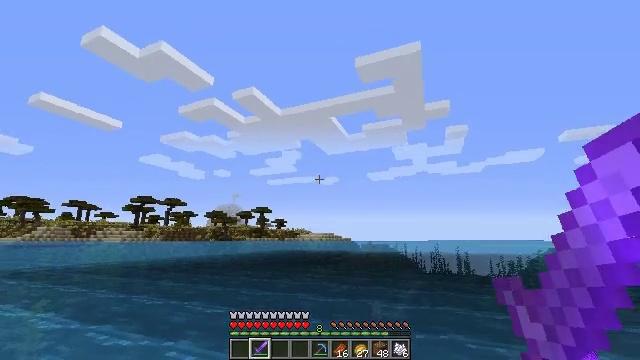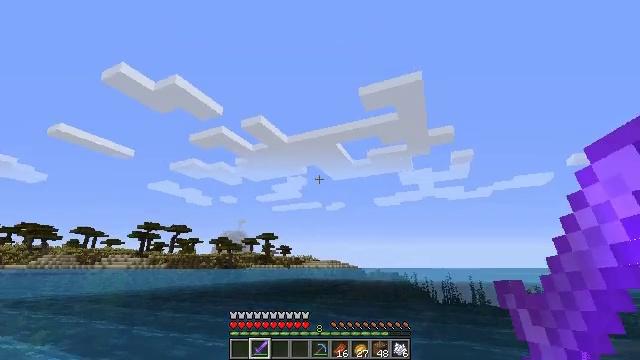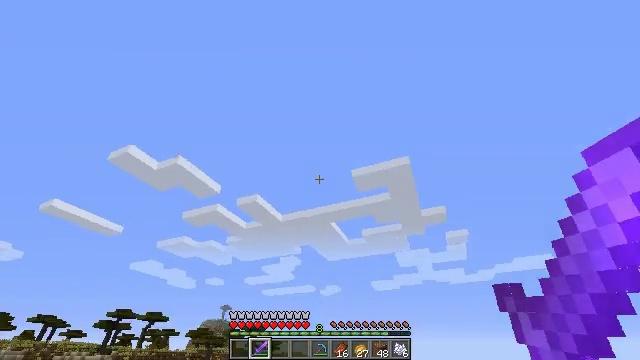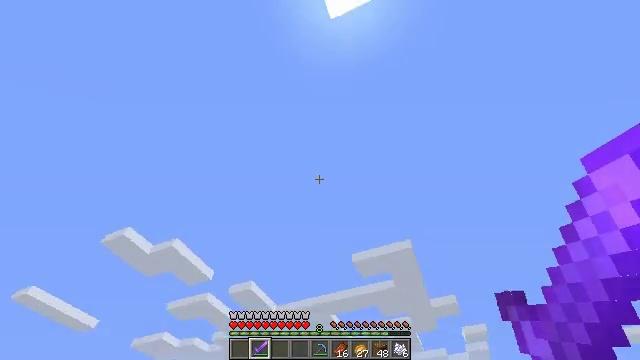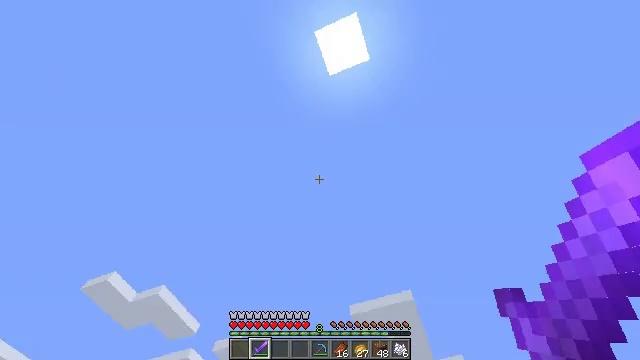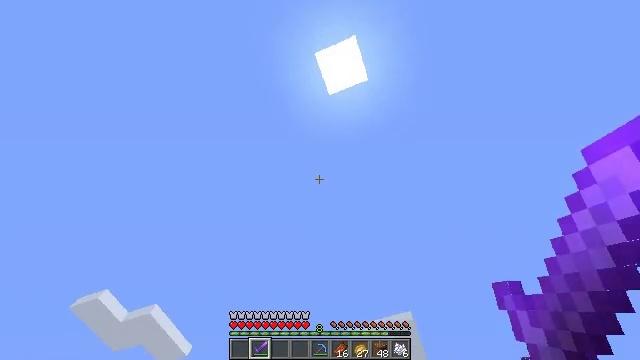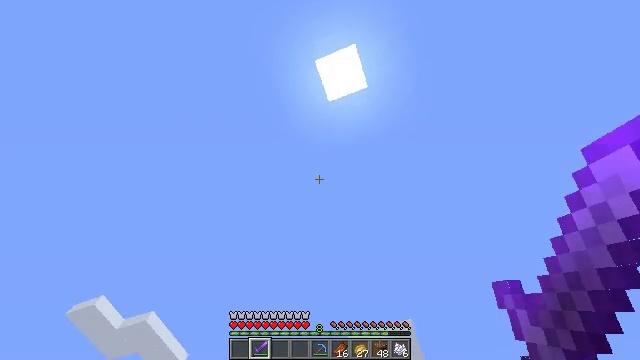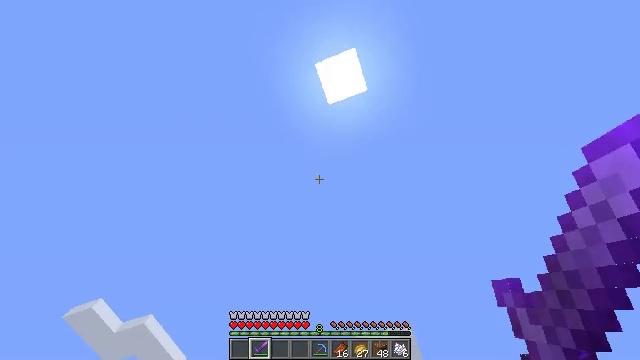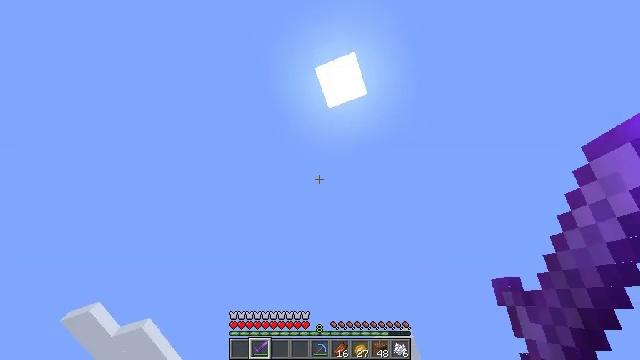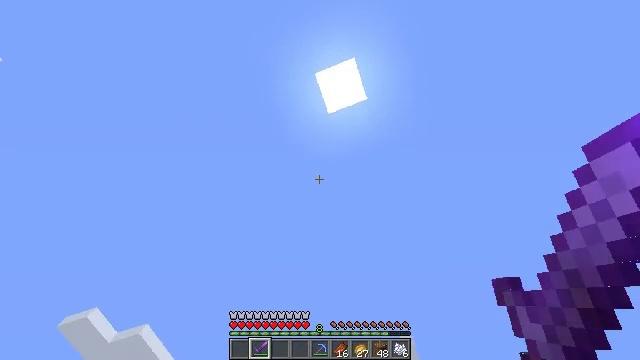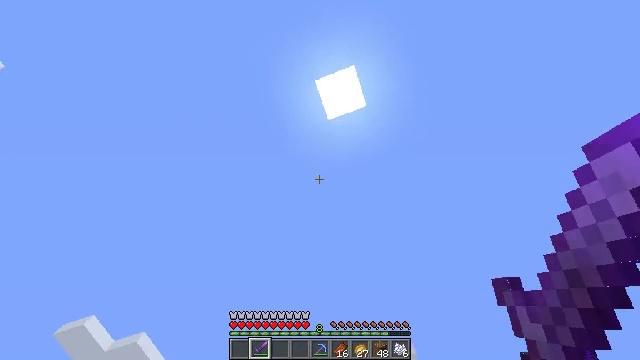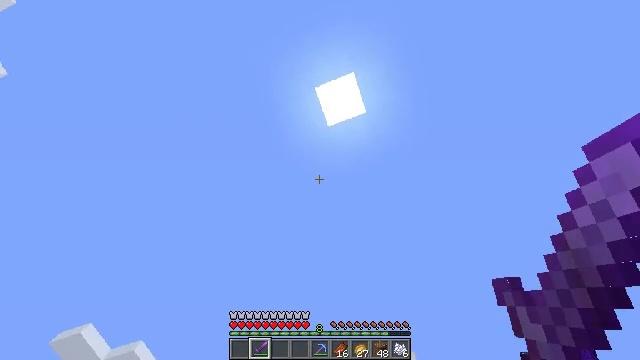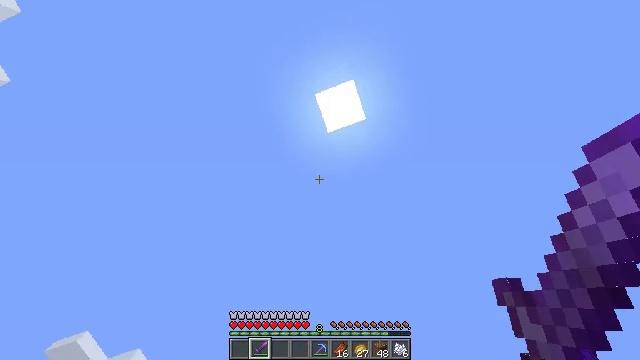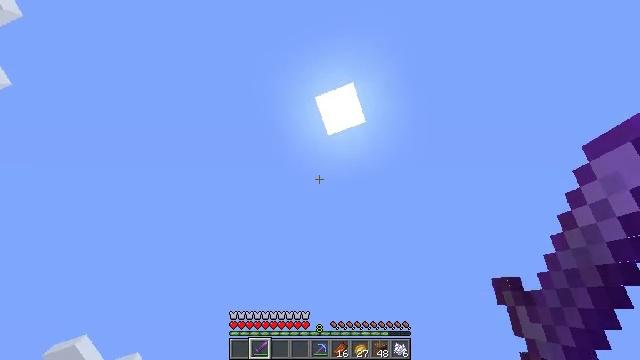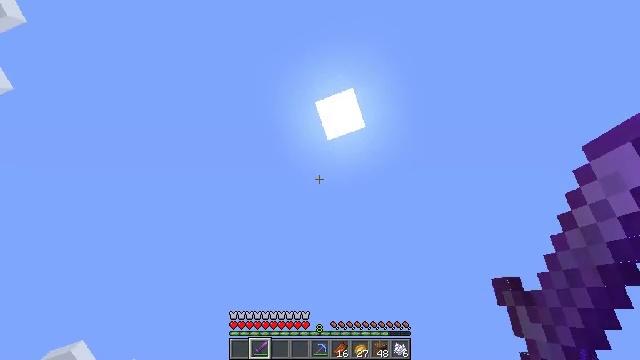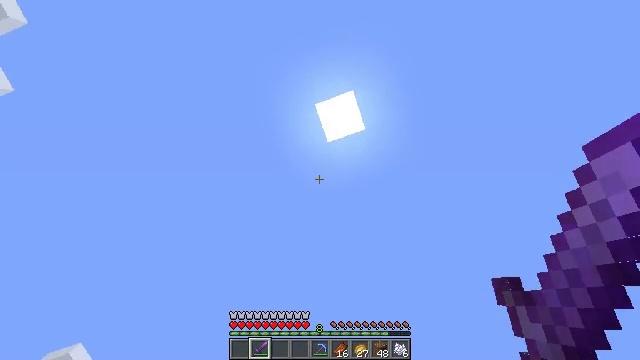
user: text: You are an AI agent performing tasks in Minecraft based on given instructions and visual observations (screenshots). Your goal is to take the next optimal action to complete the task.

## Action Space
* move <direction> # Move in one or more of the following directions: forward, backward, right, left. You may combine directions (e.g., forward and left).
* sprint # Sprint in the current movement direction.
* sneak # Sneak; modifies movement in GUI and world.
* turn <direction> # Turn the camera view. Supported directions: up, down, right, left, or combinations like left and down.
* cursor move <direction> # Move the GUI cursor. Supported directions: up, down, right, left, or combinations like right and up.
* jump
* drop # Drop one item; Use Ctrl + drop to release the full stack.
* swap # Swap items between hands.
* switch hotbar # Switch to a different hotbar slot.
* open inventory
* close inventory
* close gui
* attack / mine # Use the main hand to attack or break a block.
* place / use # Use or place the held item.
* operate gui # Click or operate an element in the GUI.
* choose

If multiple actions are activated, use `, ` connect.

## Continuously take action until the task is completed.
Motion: motion action
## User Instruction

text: Collect the grass from the surface.
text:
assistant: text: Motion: turn left and up
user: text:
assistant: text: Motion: turn right and up
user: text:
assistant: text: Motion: turn up
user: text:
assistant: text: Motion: turn right and up
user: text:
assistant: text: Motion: turn up
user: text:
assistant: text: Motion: turn up
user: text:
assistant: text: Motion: no_op
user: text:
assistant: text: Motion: no_op
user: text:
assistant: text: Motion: turn up
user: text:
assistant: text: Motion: turn up
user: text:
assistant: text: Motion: turn up
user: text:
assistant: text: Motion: turn up
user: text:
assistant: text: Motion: no_op
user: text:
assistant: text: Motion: turn up
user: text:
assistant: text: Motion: no_op
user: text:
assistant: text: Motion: no_op
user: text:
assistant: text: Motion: no_op
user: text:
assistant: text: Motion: no_op
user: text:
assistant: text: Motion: no_op
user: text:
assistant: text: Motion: no_op
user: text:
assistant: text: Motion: turn up
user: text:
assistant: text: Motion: turn up
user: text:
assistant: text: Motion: turn up
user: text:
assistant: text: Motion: no_op
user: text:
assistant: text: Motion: no_op
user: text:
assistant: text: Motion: no_op
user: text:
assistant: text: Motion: no_op
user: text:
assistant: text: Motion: no_op
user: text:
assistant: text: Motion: no_op
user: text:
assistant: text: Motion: no_op